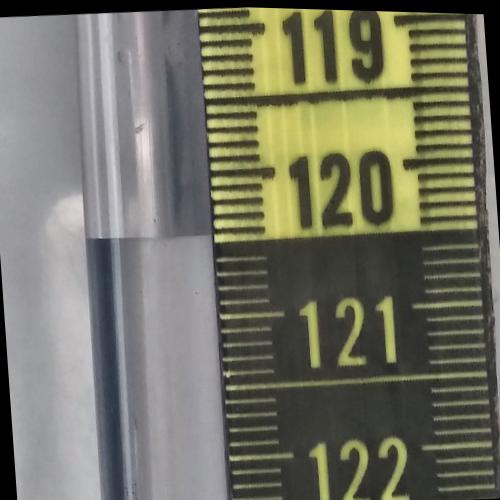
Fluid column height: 120.4 cm